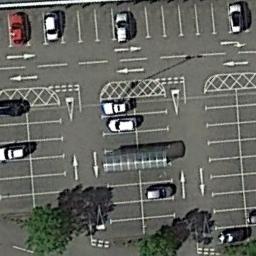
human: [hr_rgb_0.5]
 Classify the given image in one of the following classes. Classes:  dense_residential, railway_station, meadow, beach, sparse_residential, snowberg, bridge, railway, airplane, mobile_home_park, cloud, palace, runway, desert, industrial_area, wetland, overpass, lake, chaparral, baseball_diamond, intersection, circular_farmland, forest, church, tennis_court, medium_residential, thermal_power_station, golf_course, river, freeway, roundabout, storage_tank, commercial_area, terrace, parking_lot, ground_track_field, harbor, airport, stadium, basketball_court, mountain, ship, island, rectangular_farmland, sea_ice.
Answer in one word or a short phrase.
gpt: parking_lot